Field crop: tomato
Growth stage: 1
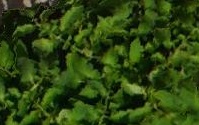
Species: tomato